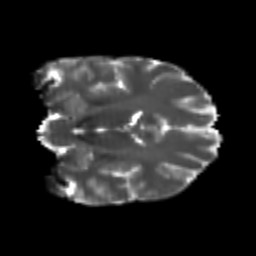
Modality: T2w
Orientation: coronal
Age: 25
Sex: female
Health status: healthy
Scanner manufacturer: philips
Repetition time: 7.384 s
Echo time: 0.08599 s